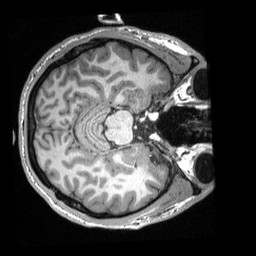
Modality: T1w
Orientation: axial
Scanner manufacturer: siemens
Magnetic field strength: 3 T
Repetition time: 2.3 s
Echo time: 0.00308 s